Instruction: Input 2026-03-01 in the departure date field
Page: home
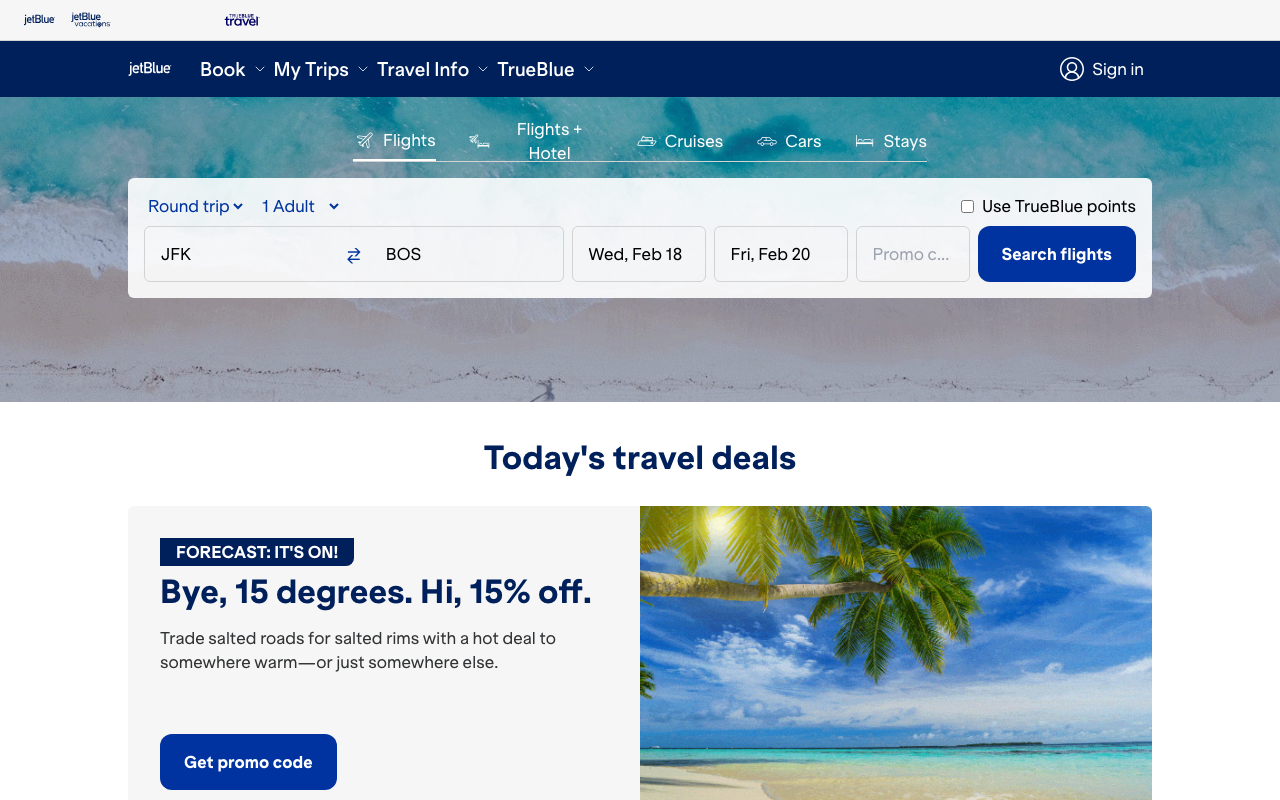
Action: type